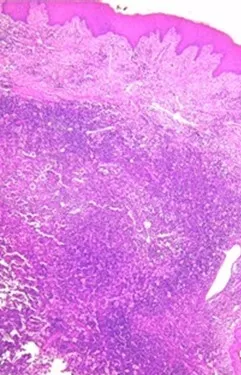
Photomicrograph of the biopsy - Gingival chorion with a dense inflammatory infiltrate rich in macrophages (H&E, 100X).
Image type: pathology (h&e)